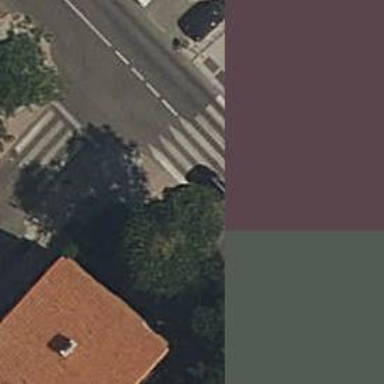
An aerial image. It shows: Uncontrolled crossing on the road.